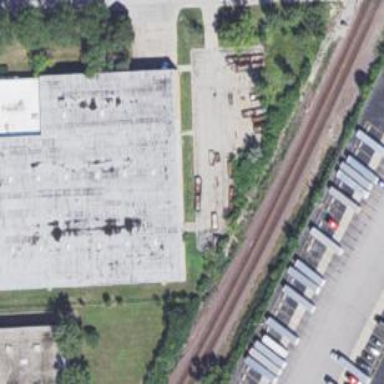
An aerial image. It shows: Industrial building.